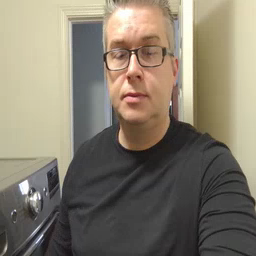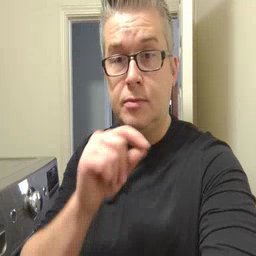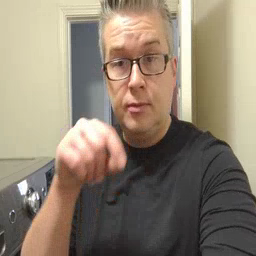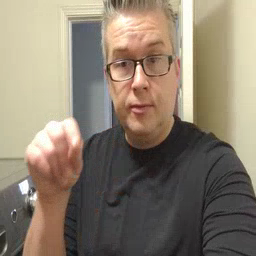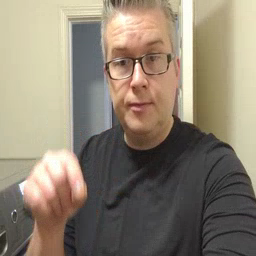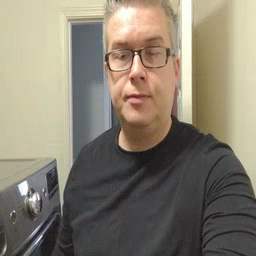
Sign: pen